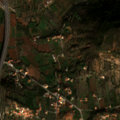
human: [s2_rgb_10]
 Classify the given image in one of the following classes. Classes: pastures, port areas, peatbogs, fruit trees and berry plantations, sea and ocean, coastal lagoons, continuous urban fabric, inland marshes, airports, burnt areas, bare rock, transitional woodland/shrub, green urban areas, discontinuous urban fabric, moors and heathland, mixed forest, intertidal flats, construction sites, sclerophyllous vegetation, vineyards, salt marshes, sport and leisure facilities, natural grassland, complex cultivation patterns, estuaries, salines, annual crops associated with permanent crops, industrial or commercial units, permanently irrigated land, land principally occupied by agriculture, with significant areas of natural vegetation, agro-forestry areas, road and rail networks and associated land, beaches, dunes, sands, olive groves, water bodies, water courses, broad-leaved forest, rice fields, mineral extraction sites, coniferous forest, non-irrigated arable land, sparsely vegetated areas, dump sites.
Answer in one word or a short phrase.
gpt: fruit trees and berry plantations, annual crops associated with permanent crops, complex cultivation patterns, land principally occupied by agriculture, with significant areas of natural vegetation, sclerophyllous vegetation